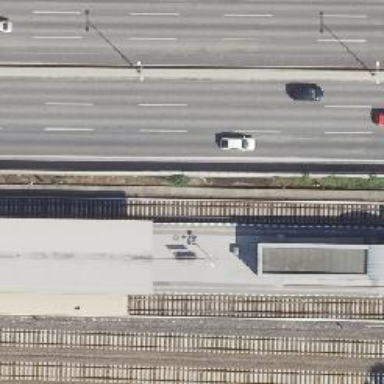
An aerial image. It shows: Light rail electrified railway.